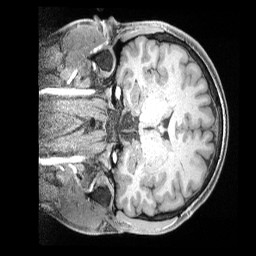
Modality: T1w
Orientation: coronal
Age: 35
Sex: male
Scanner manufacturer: siemens
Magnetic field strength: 3 T
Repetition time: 2 s
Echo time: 0.00211 s